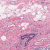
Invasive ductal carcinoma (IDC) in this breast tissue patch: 1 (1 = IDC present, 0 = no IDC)